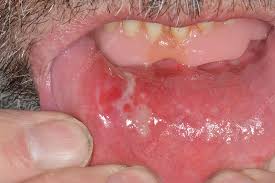
Condition: Mouth Ulcer